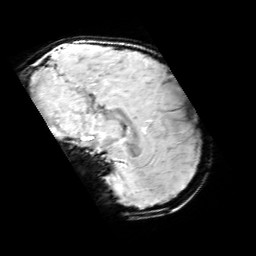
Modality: SWI
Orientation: sagittal
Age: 10
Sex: male
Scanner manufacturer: siemens
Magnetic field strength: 3 T
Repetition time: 0.027 s
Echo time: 0.02 s